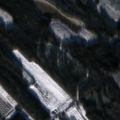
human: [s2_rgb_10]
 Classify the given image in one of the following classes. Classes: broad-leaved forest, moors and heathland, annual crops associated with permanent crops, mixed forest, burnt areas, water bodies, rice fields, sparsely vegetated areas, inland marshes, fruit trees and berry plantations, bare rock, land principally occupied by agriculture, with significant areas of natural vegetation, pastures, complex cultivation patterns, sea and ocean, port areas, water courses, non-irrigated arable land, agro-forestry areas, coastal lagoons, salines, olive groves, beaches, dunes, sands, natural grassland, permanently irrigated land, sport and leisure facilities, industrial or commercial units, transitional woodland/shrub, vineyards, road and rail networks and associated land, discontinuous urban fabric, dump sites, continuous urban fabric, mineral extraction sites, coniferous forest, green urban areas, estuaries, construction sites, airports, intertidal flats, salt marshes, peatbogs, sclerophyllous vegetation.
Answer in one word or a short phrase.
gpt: coniferous forest, mixed forest, transitional woodland/shrub, peatbogs